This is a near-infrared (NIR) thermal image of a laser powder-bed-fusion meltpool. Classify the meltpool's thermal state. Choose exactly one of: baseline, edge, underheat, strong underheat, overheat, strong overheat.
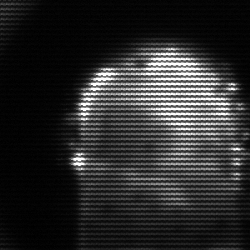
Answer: baseline